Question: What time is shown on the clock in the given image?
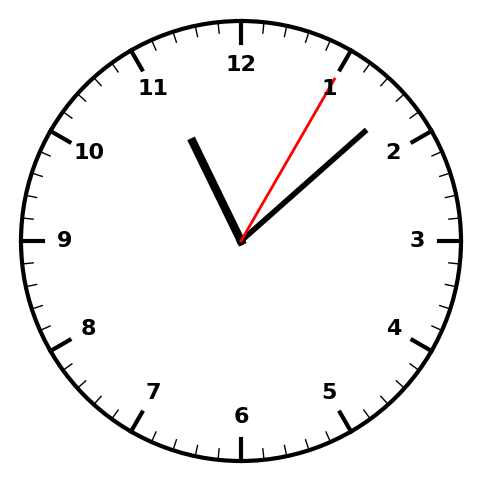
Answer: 11:08:05